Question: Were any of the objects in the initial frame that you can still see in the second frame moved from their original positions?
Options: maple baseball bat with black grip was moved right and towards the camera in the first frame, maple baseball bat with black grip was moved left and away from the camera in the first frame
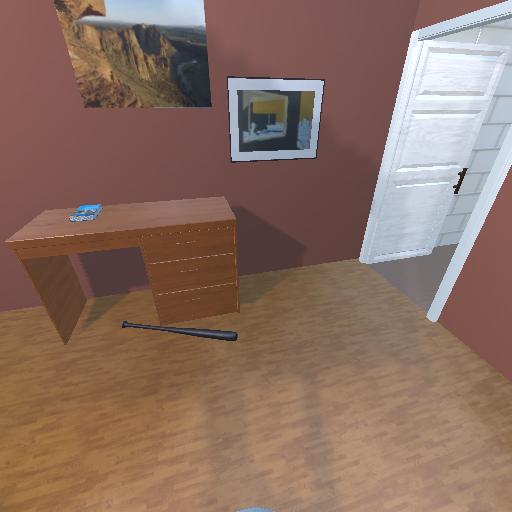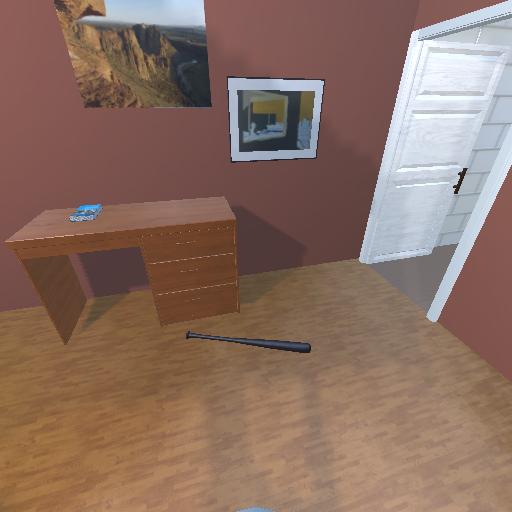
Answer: maple baseball bat with black grip was moved right and towards the camera in the first frame